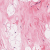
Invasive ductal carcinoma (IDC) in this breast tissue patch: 0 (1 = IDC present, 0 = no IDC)